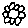
Label: flower